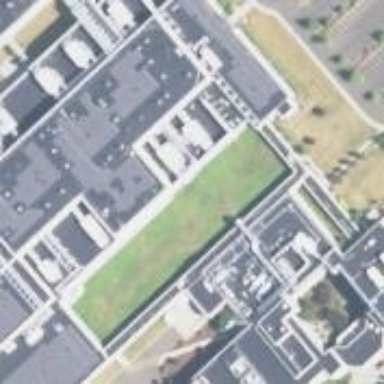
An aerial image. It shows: Building.